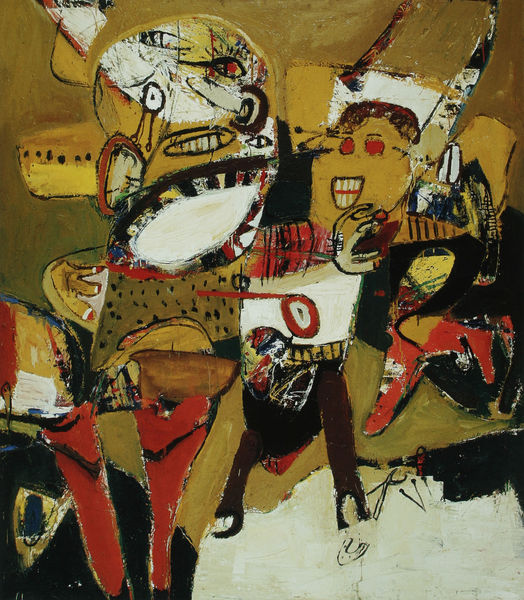
Titel: Zwischenfall
Künstler: Helmut Sturm
Standort: Kiel
Institution: Kunsthalle
Schlagwörter: blau, kopf, weiß, gelb, menschen, ocker, braun, finger, mund, ohr, schwarz, rot, tier, tiere, flächig, gesellschaft, gesichter, lokal, arme, augen, böse, gesicht, mensch, bild, figur, personen, ohren, chaos, beine, schuhe, abstrakt, modern, lila, linien, figuren, angst, frack, münder, brille, durcheinander, hässlich, moder, zähne, picasso, gemenge, hörner, monokel, grotesk, fratzen, note, masken, tischdecken, gruslig